Question: This is my first time working with an Ajax request from client-side code, so I hope there's some obvious error that I'm just not seeing in my code. Let me preface this by saying when I manually navigate to the URL listed below, I get a JSON response. So, the URL is good. But, when I make the Ajax GET request, I end up with the error:

Here's my client side code:
'''
$.ajax({
url: 'http://localhost/TestApp.WebAPI/api/BulletinBoard/APPNAME',
type: 'GET',
dataType: 'json',
crossDomain: true,
success: function (data) {
WriteResponse(data);
},
error: function (x, y, z) {
alert(x + '
' + y + '
' + z);
}
});
'''
So, the code is hitting the error but I'm not sure why. I'm not an expert with JavaScript so I'm not sure if there's anything I can do to get a more detailed version of the error, but I hope that there's something obvious that I'm missing.
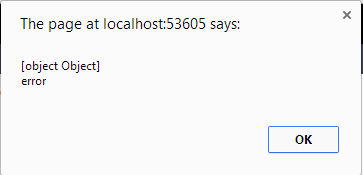
Answer: If you're using WebAPI 2, you can simply add a reference via Nuget to 'System.Web.Http.Cors' (search for Microsoft.AspNet.WebApi.Cors in Nuget). Then, in your controller, add:
'using System.Web.Http.Cors;'
As well as:
'[EnableCors("*", "*", "*")]' above the method you are calling from another domain.
Finally, add:
'using System.Web.Http.Cors;' to your WebApiConfig.cs, as well as:
'config.EnableCors();' in your Register method in your WebApiConfig.cs.
This will now allow you to make cross domain calls from Ajax without using JSONP.